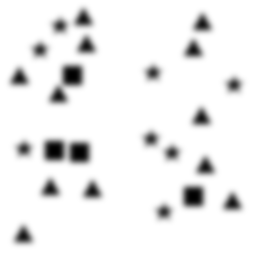
Squares: 4
Triangles: 12
Stars: 8
Total shapes: 24